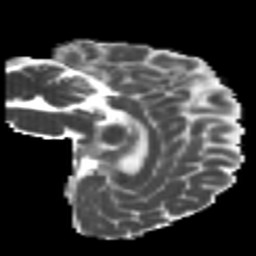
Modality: MD
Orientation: sagittal
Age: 21
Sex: male
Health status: healthy
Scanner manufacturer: philips
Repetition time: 7.382 s
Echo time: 0.08599 s